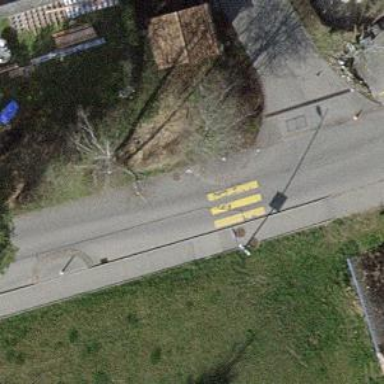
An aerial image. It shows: Marked zebra crossing with visible markings.